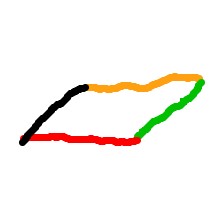
Shape: parallelogram